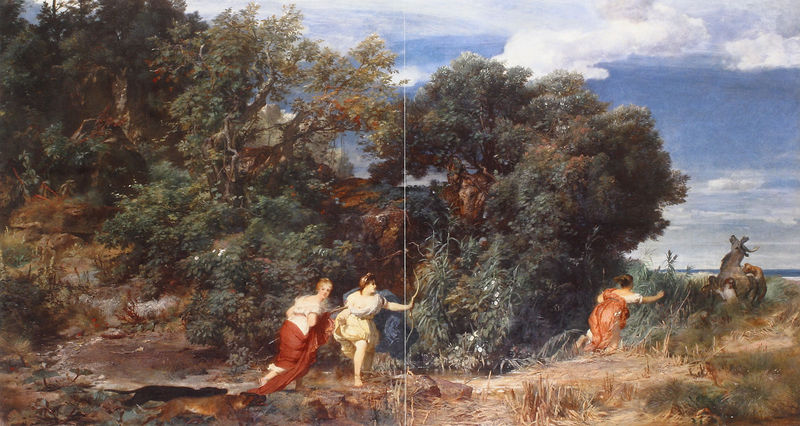
Titel: Die Jagd der Diana
Künstler: Arnold Böcklin
Institution: Basel, Kunstmuseum
Schlagwörter: baum, berg, blau, blätter, gemälde, himmel, laub, meer, umhang, wolken, bäume, frauen, gelb, grün, landschaft, menschen, damen, frau, kleider, gras, hund, hunde, rot, tier, tuch, weg, wiese, wolke, malerei, stein, tod, natur, pfad, sonne, boden, gewänder, wald, strand, bogen, italien, süden, röcke, laufen, fels, farbe, romantik, wild, women, dresses, woman, flucht, burg, draußen, rennen, mythologie, jagd, unterholz, hirsch, mauern, clouds, dickicht, trees, forest, grass, stream, außenraum, meute, pfeil, diana, jagen, eilen, sturm und drang, waolken, deer, elch, himmel wolken, reißen, hirch, junde, running, fold, cllouds